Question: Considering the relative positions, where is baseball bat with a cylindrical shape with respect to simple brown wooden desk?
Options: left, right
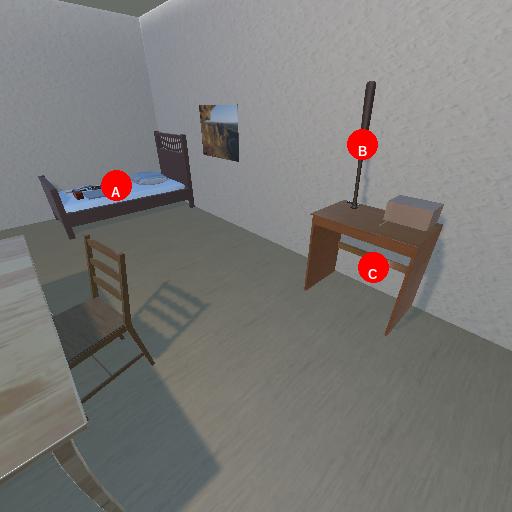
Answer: left